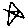
Label: star